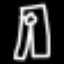
Label: pants